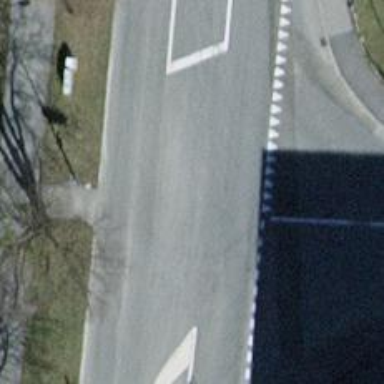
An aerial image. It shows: Secondary road with asphalt surface. There is sidewalk on the left side with asphalt surface as well.